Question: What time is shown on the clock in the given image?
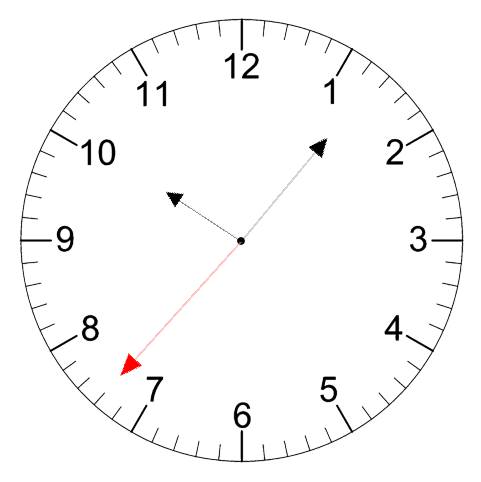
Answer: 10:06:37